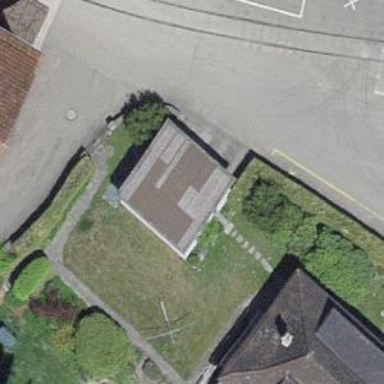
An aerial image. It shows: Garage building.